Question: I have a GA with a fitness function that can evaluate to negative or positive values. For the sake of this question let's assume the function
'''
u = 5 - (x^2 + y^2)
'''
where
'''
x in [-5.12 .. 5.12]
y in [-5.12 .. 5.12]
'''

Now in the 'selection phase' of GA I am using <URL>. However, I am .
For example for the above mentioned function and these fitness values:
'''
-9.734897 -7.479017 -22.834280 -9.868979 -13.180669 4.898595
'''
after linear scaling I am getting these values
'''
-9.<PHONE>.<PHONE> -<PHONE> -9.<PHONE> -7.<PHONE>.<PHONE>
'''
Instead, I would like to scale them to positive values, so I can do roulette wheel selection in the next phase.
I must be doing something fundamentally wrong here. How should I approach this problem?
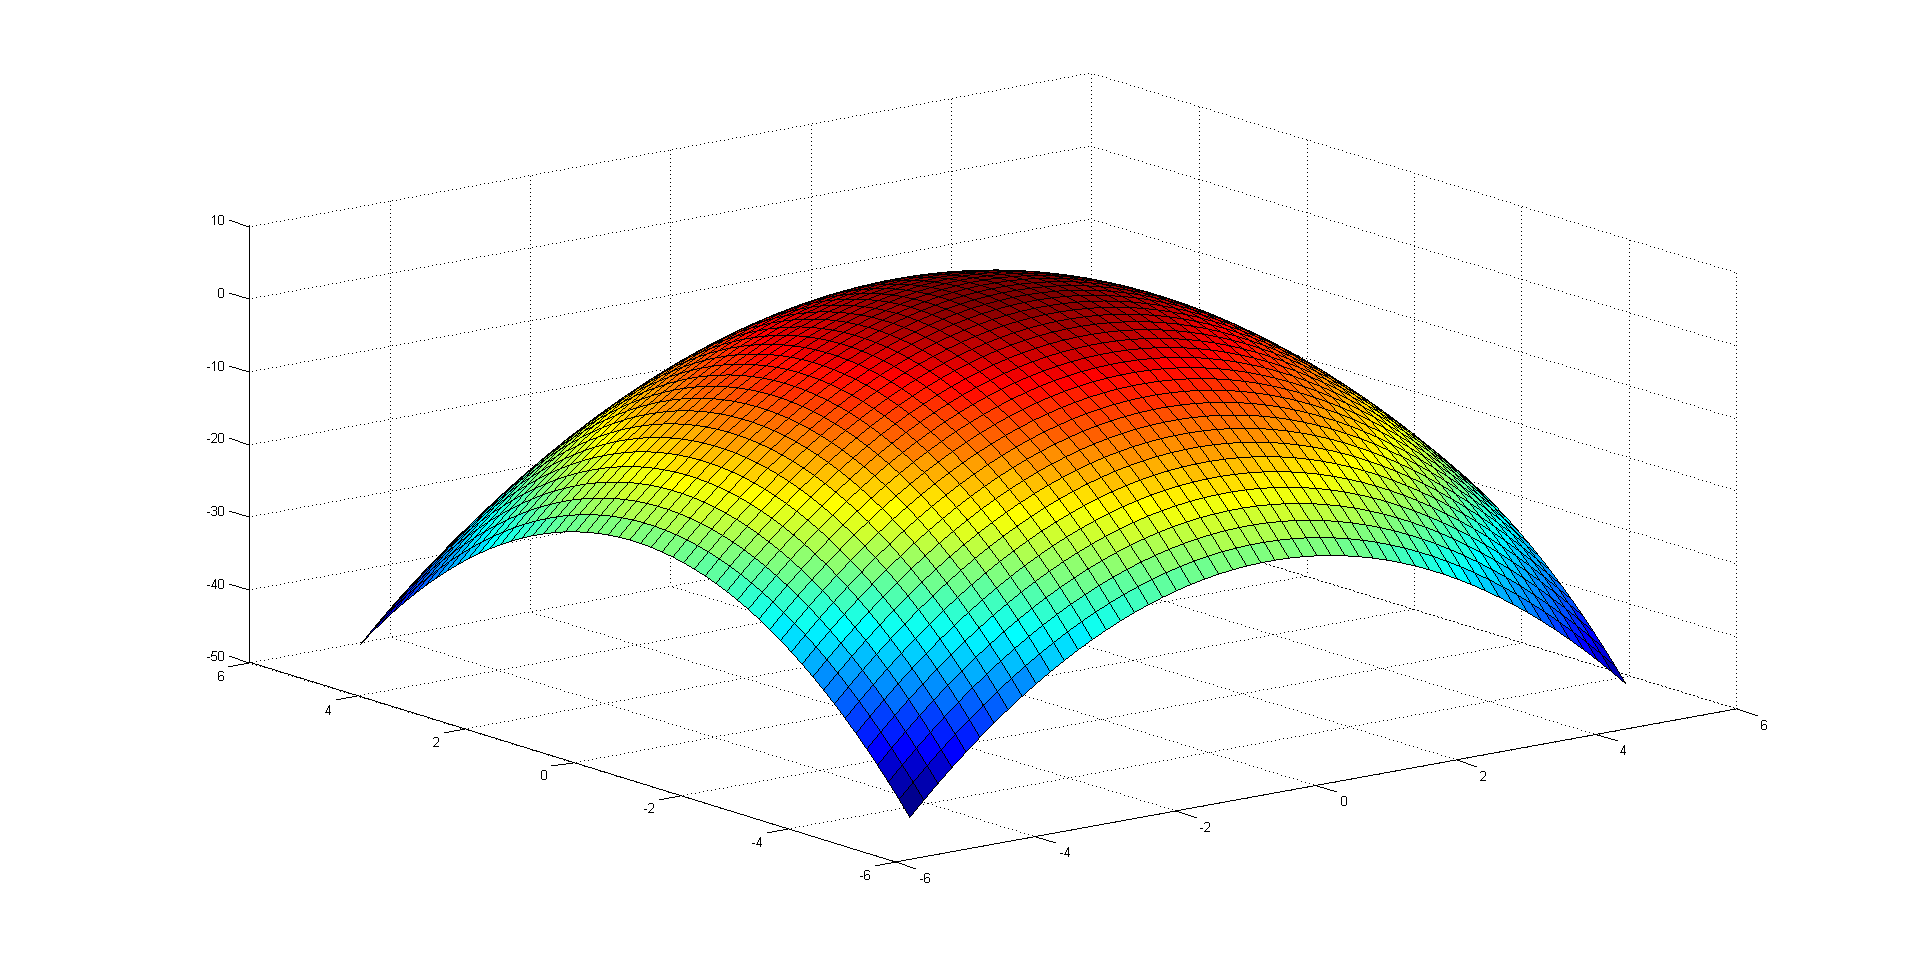
Answer: Your smallest possible value for u = 5 - (2*5.12^2). Why not just add this to your u?